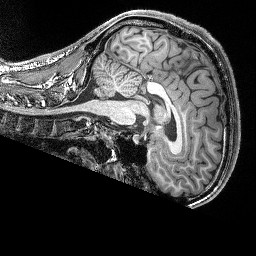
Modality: T1w
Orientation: sagittal
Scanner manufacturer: siemens
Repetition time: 2.25 s
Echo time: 0.00418 s